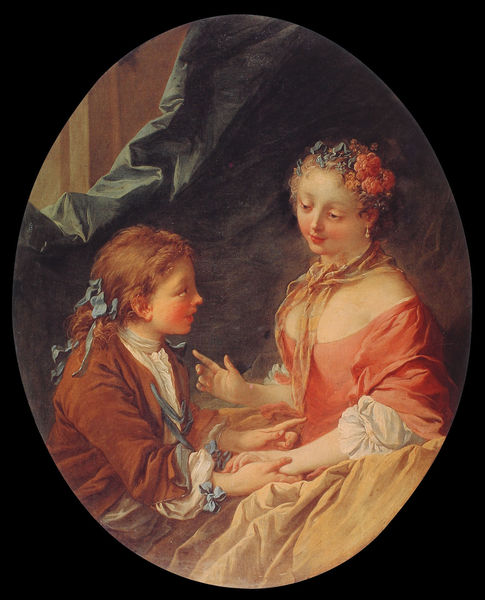
Titel: “Von drei Dingen, willst du eins für mich machen?”: Das Pied-de-Boeuf Spiel
Künstler: Francois Boucher
Institution: Saint-Jean-Cap-Ferrat, Fondation Ephrussi-de-Rothschild, Académie des Beaux-Arts
Schlagwörter: blau, weiß, mädchen, blumen, frau, licht, ohrring, schwarz, blüten, rot, beige, hemd, jacke, falten, rahmen, portrait, vorhang, kind, mutter, paar, schleifen, oval, zwei, halstuch, junge, knabe, zuneigung, blütenkranz, berühren, röte, bänder, brau, halstuc, rozge